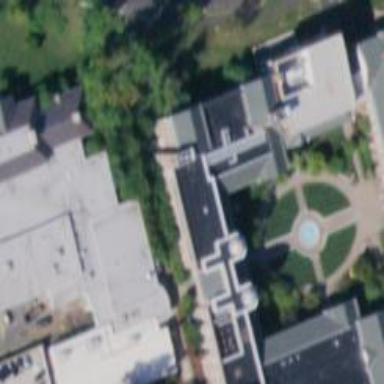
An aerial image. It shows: Observatory.